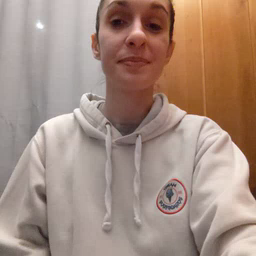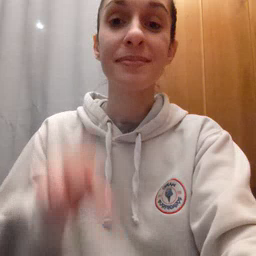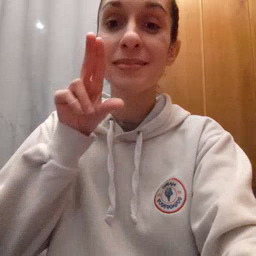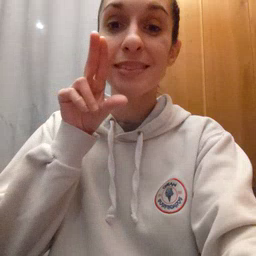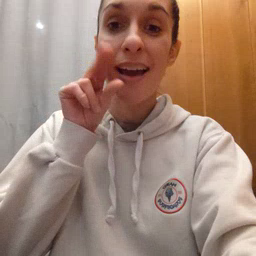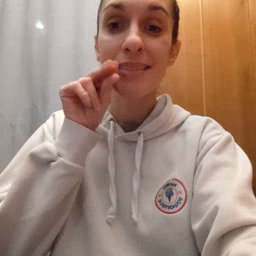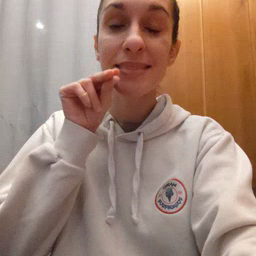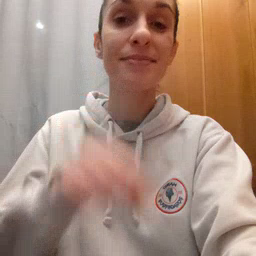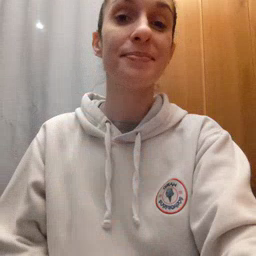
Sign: duck